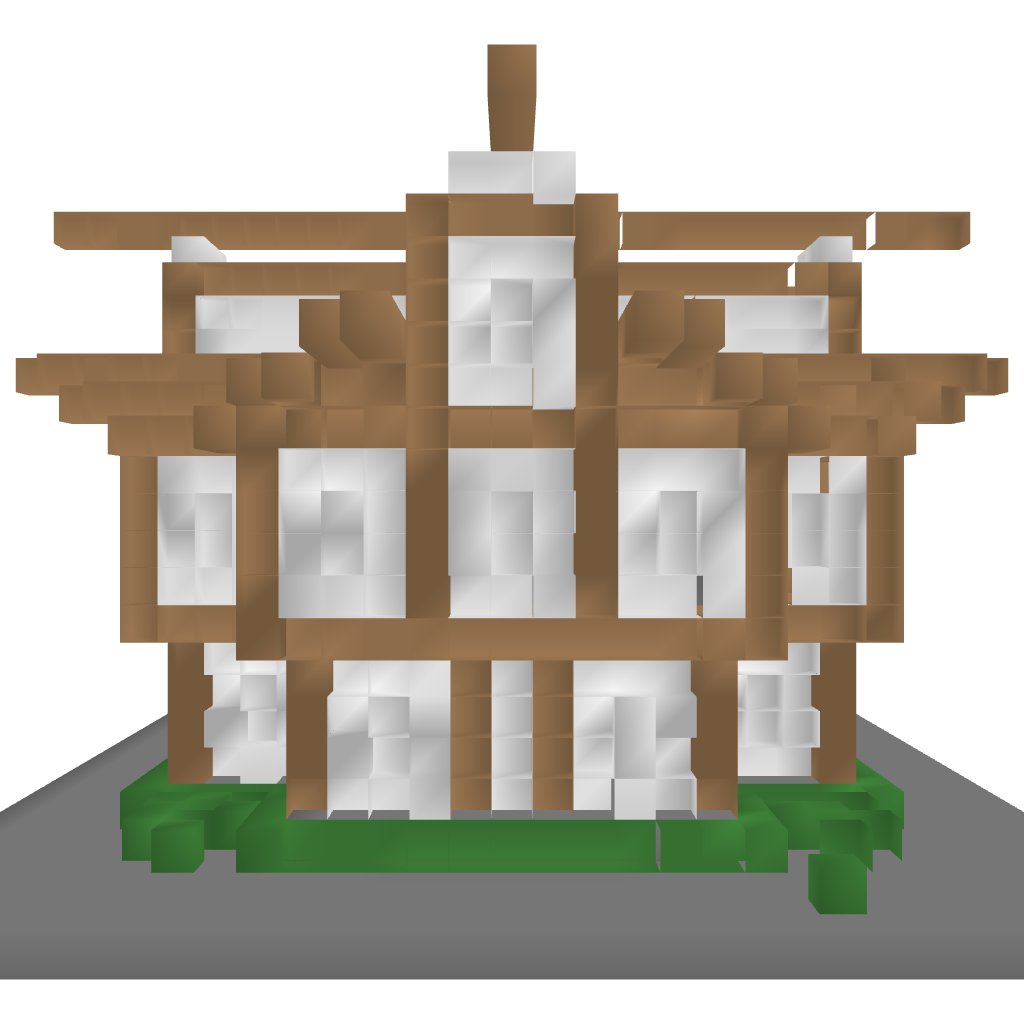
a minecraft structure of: Another Medieval House good quality